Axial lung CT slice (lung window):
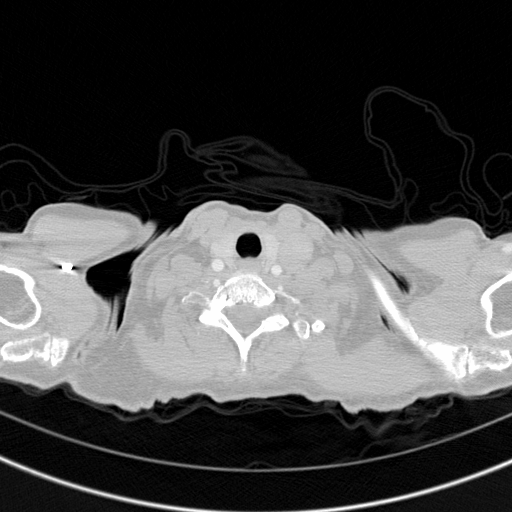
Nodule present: no